Question: I'm trying to make Firefox add-on that could set data to specific text or password field in any web site how could I script this add on ??
ex: I want to log in my Gmail using this add-on where I'll store my account data on it. How I could pass my username and password from my add-on to Gmail website?
I've tried to run this code
'''
XULSchoolChrome.BrowserOverlay = {
sayHello : function(aEvent) {
let user= document.getElementById("username");
let pass= document.getElementById("passwd");
window.alert("the username is "+ user.getString);
}
};
'''
I'm running my add-on in yahoo log-in page ...

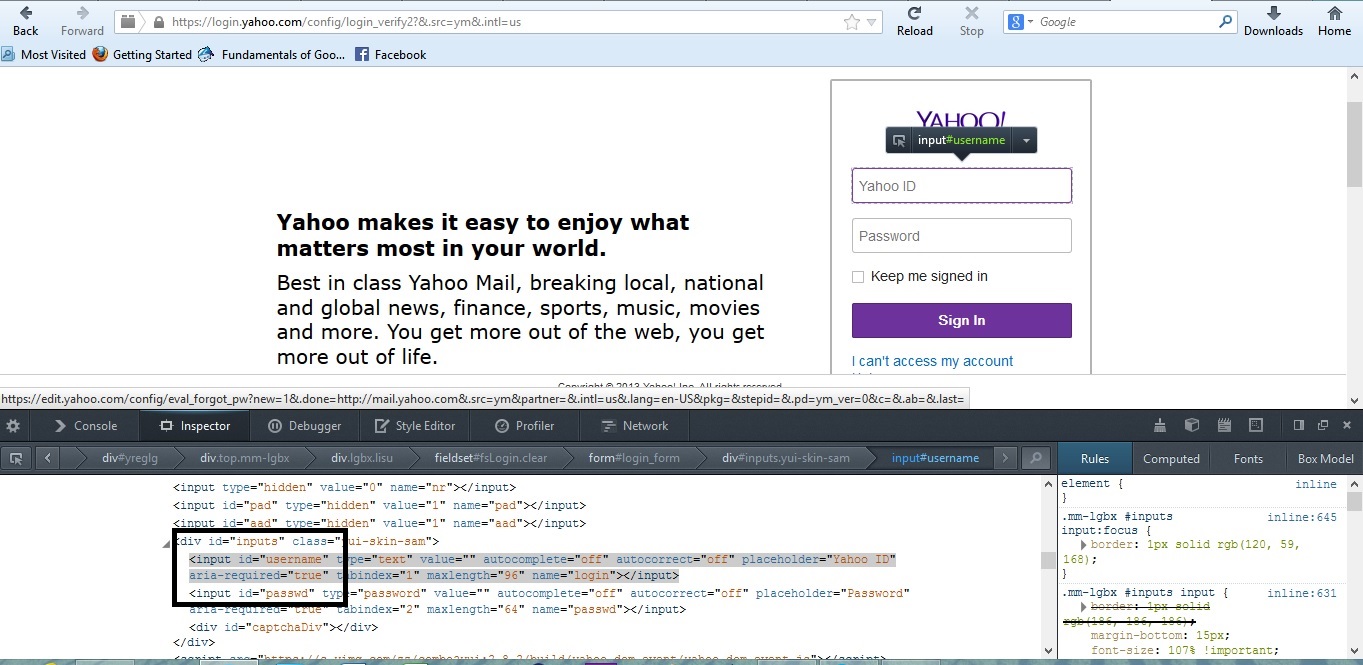
Answer: I found the solution guys you have to use gbrowser as followed
'''
var currenttabIndex = gBrowser.tabContainer.getIndexOfItem(gBrowser.selectedTab);
var currentBrowser = gBrowser.getBrowserAtIndex(currenttabIndex);
var inputElementlist = currentBrowser.contentDocument.getElementsByTagName("input");
'''